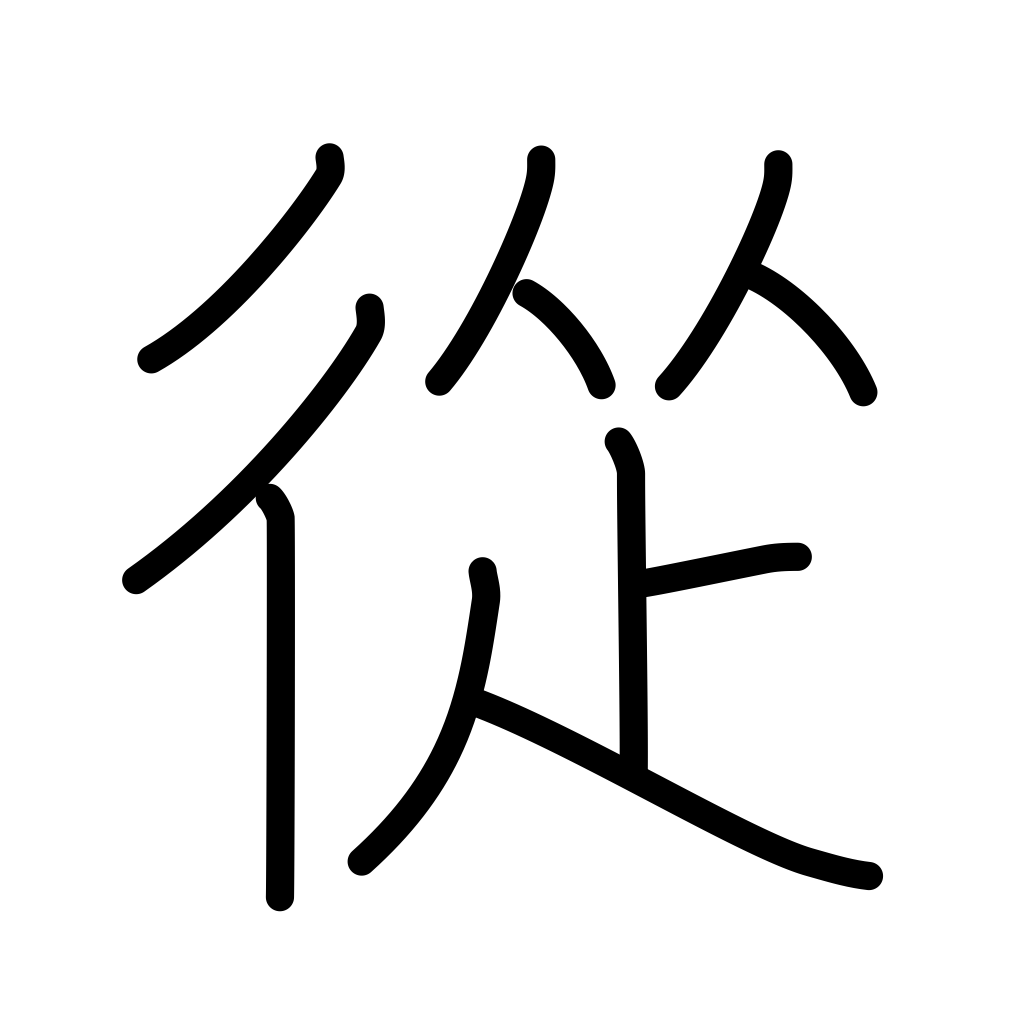
Meaning: from, by, since, whence, through